Question: I have a 'ViewController' with two 'UIImage's'. The first one is just a small 'UIImage' (artwork) and the second occupies the all 'ViewController' (background). I want my artwork 'UIImage' to be on top of the background image. But all of the options from the 'Editor -> Arrange' are disabled.
I also tried to adjust the 'UIImage's' from the 'View Controller Scene'. The artwork 'UIImage' is below the background 'UIImage' which should be correct, but when I run the app I can see only the background 'UIImage'.
I am using the same image for both of the 'UIImage's'. And I use 'Xcode 6'.
Here is a print screen:

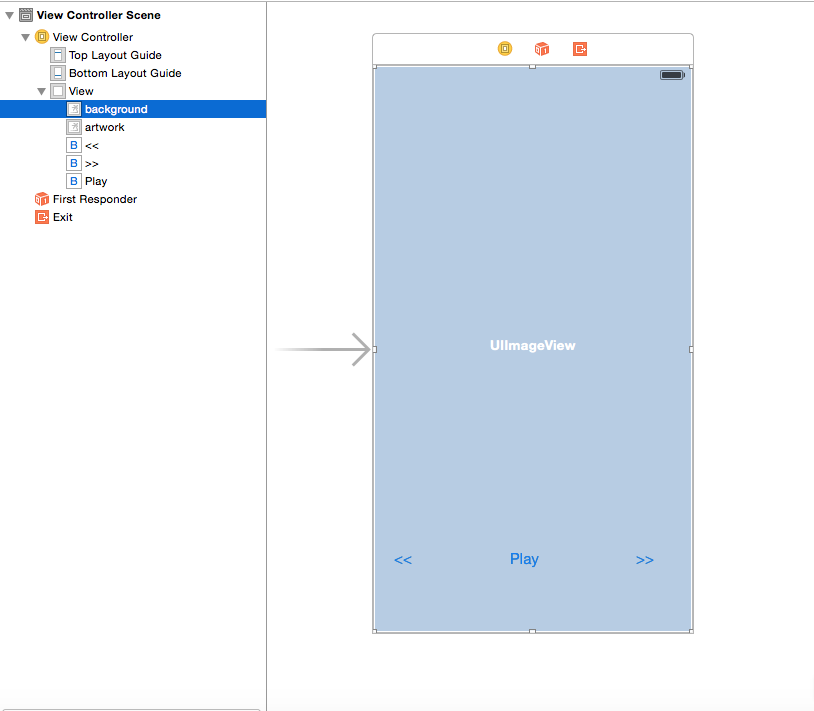
Answer: Is the Autolayout enabled in your project? If yes please check the position of the small image view when run.
For that just log the location as
'''
NSLog(@"loc : %f %f",artworkImgView.frame.origin.x,artworkImgView.frame.origin.y);
'''
Check whether the location is same as that given in storyboard.
To solve the issue, you can set the proper constraints.
Hope this may help you.